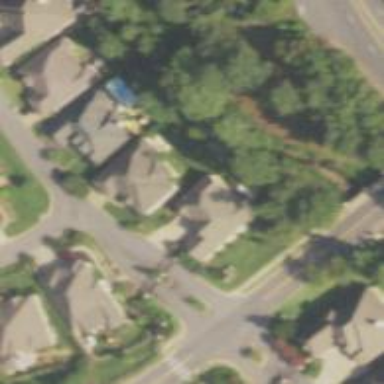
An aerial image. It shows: Residential road.